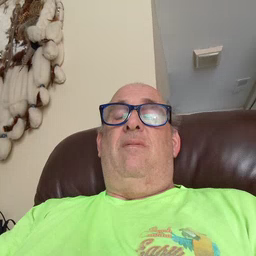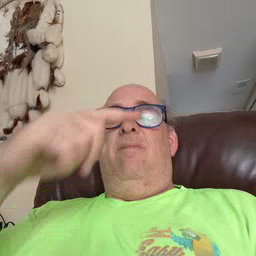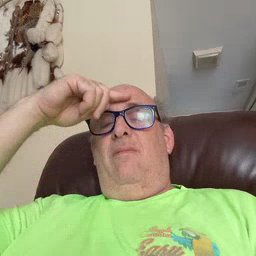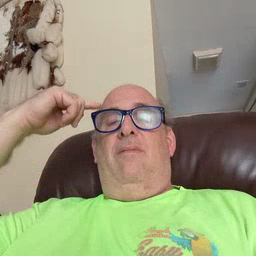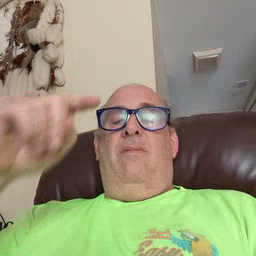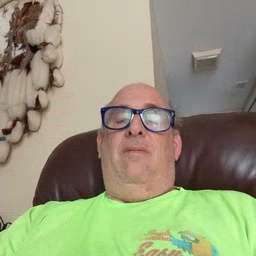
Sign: black